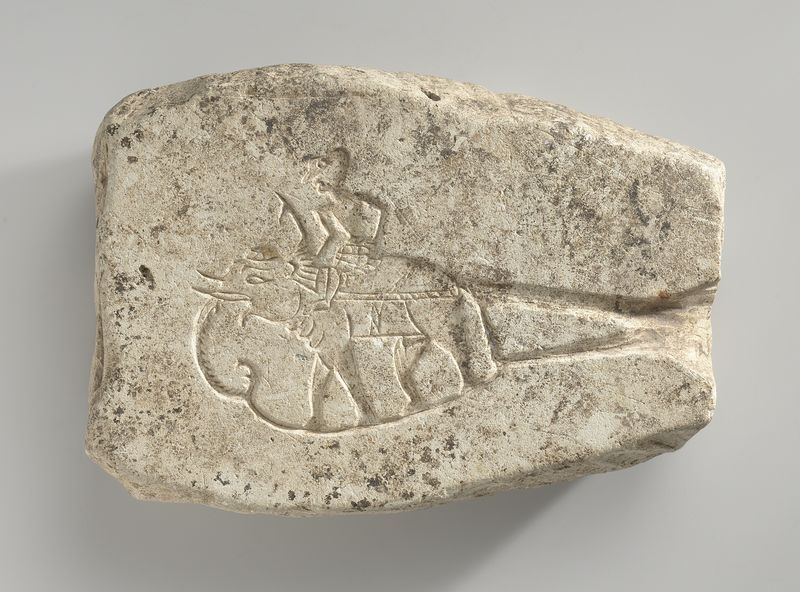
Titel: Gietvorm
Standort: Amsterdam
Institution: Rijksmuseum
Schlagwörter: weiß, grau, stein, relief, asiatisch, schnitzerei, fragment, zähne, elefant, rüssel, stoßzähne, ritzung, geritzt, prähistorisch, seltsam, urzeit